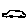
Label: car